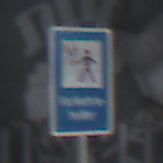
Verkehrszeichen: Verkehrshelfer
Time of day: Midday
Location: Roofed (Special)
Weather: Overcast
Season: NotSpecified
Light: Natural